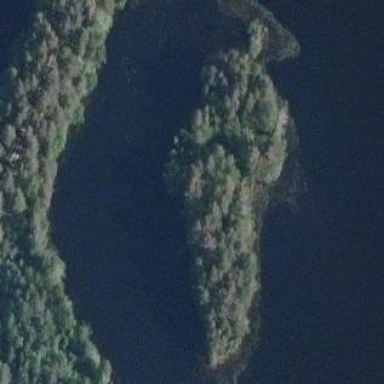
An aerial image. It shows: Islet.